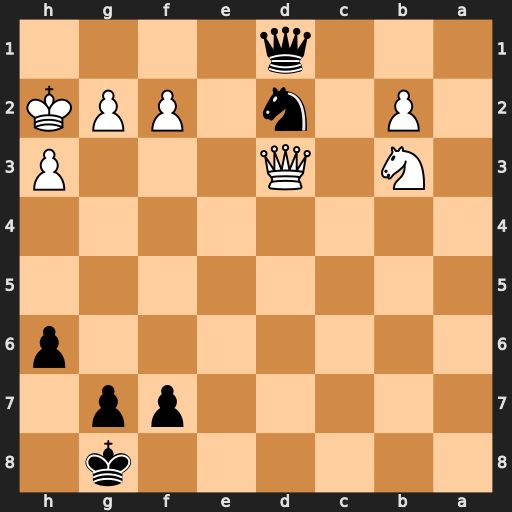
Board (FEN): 6k1/5pp1/7p/8/8/1N1Q3P/1P1n1PPK/3q4
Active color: b
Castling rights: -
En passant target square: -
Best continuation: Nf1+ Qxf1 Qxf1